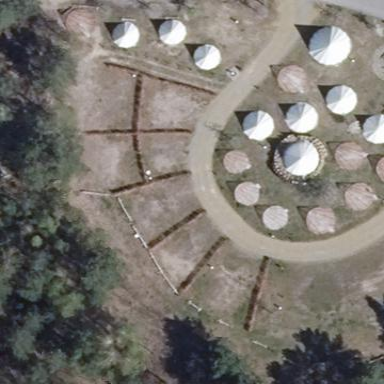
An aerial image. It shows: Campsite designated for tourism.